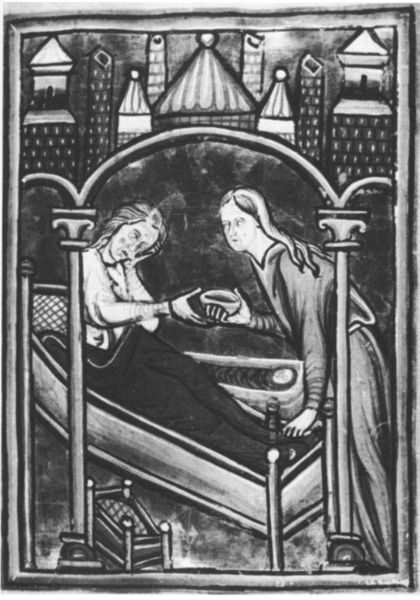
Titel: Bilderbuch des Neuen Testaments
Standort: Herkunftsregion: (GB England Nordengland) (EU - GB - England - Nordengland)
Institution: Privatsammlung
Schlagwörter: mann, stadt, fenster, frau, schwarz, säule, säulen, weiss, schale, gewand, haare, decke, holzschnitt, bogen, schemel, bett, türme, druck, schnitt, kranker, wiege, lager, krankenlager, kindbett